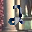
Label: 2